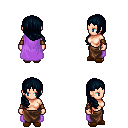
a pixel art fantasy rpg character, female body template, human, light skin, lavender cape, robe skirt, raven right-swept hairstyle, leather bracers, brown slippers, four views (front, back, left, right), 2x2 character sprite sheet, small pixel art, hard edges, no anti-aliasing